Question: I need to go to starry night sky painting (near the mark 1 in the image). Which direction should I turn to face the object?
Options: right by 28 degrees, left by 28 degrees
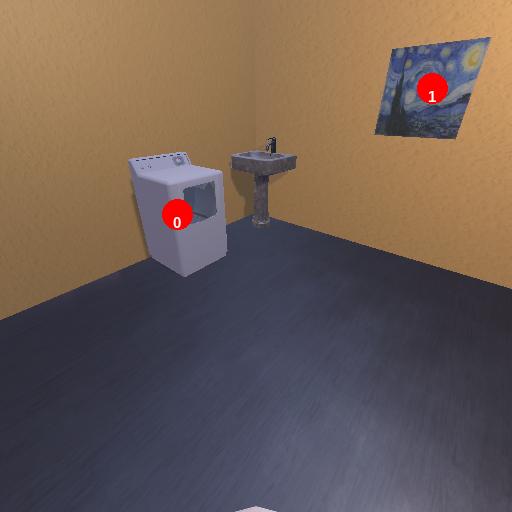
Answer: right by 28 degrees